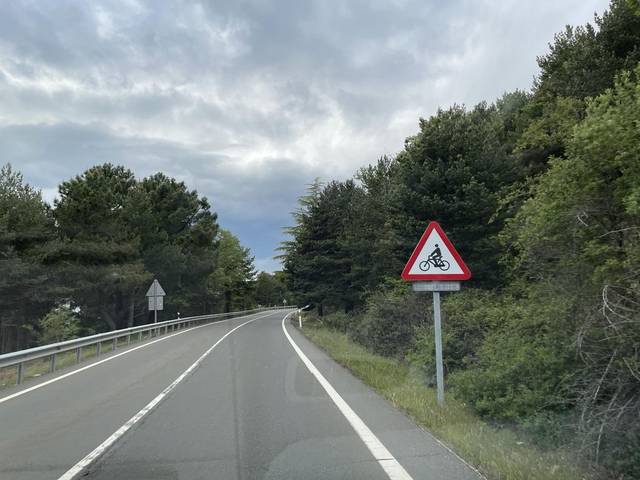
Region: Spain
Coordinates: 40.737, -4.023